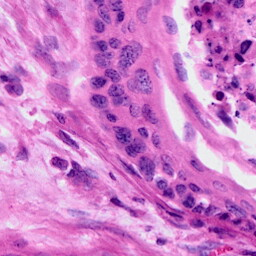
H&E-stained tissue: Cervix